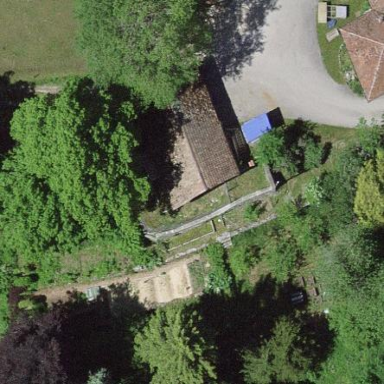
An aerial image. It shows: Garage.